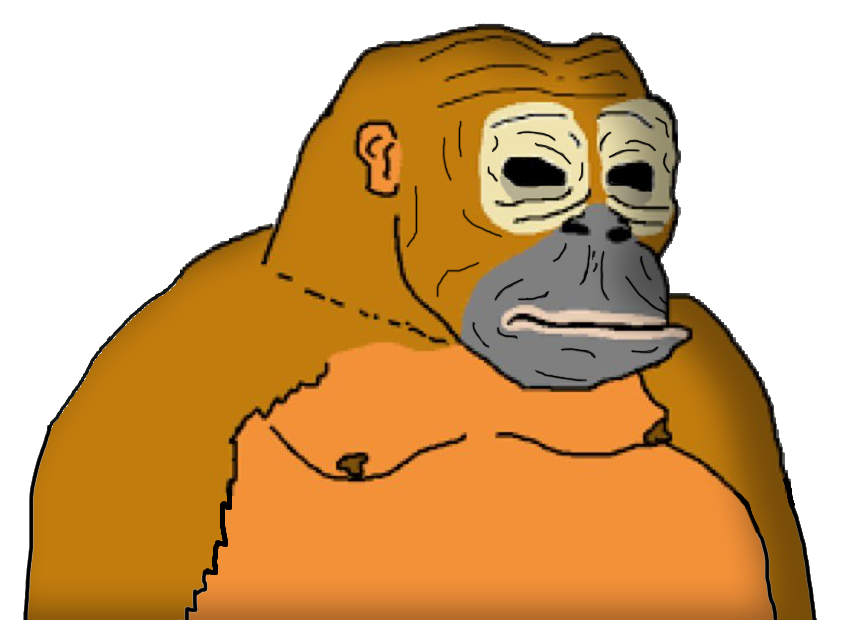
Label: 5_Animal